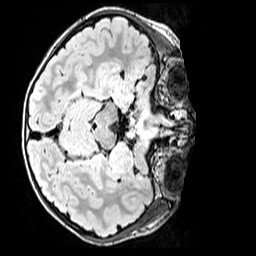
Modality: FLAIR
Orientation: axial
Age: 9
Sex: male
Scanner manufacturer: siemens
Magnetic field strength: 3 T
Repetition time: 5 s
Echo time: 0.388 s